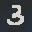
Label: 3